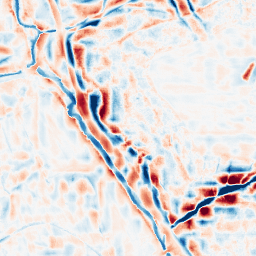
Category: wavelet
Decomposition family: wavelet_reverse_biorthogonal
Decomposition parameters: wavelet: rbio5.5
level: 4
Upsampling method: lanczos
Upsampling parameters: scale: 8
Upsampling scale: 8